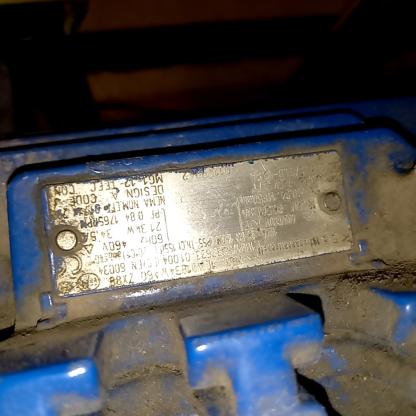
Klasa: tabliczka-znamionowa